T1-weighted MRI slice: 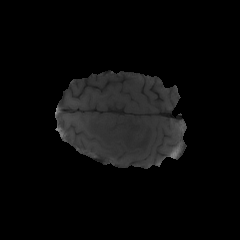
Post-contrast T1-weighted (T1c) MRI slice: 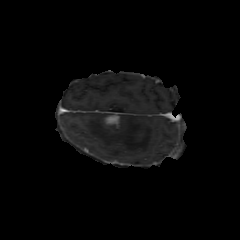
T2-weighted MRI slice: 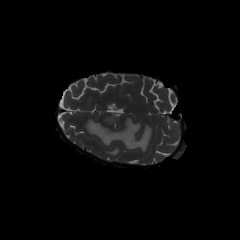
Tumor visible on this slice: yes